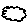
Label: cloud